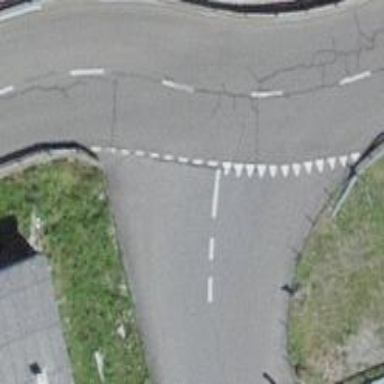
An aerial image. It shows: Road with "give way" sign.